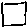
Label: square